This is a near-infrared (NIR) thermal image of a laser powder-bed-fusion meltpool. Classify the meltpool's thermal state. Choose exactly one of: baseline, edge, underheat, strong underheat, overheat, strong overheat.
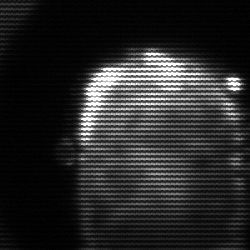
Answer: baseline